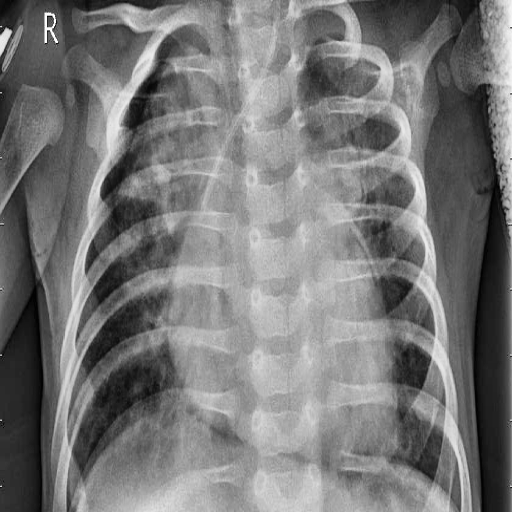
Finding: PNEUMONIA